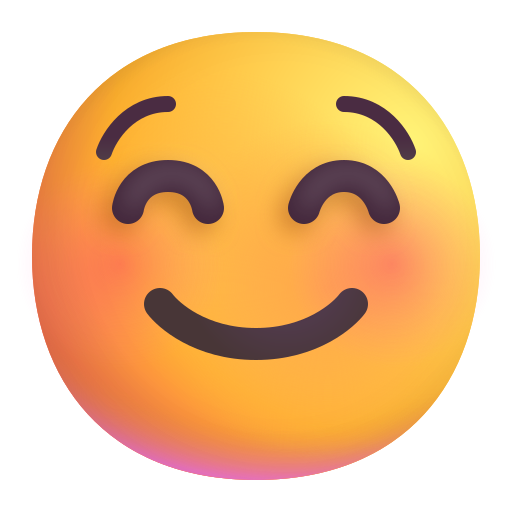
smiling face color